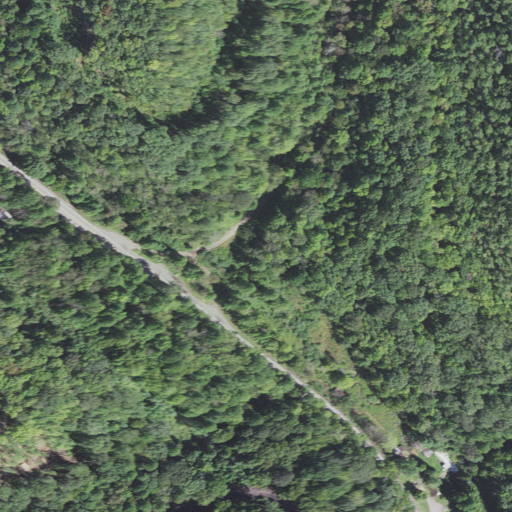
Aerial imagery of valley in West Virginia named Buckeye Hollow containing deciduous forest, evergreen forest, open development, low intensity development, grassland, medium intensity development, and mixed forest